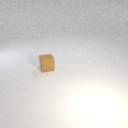
small brown rubber cube